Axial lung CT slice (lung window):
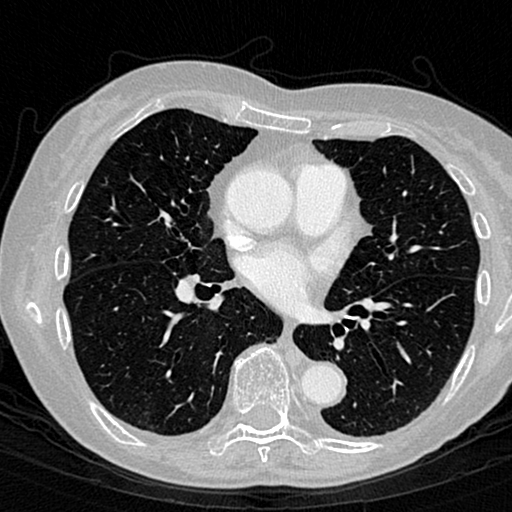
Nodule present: no